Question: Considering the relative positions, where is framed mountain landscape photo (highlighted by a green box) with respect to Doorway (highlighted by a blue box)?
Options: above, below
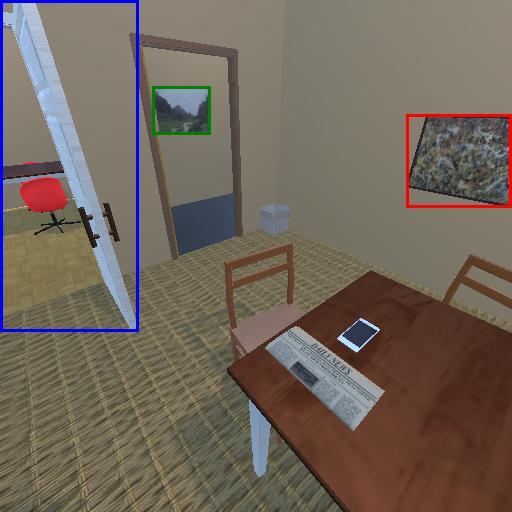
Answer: above